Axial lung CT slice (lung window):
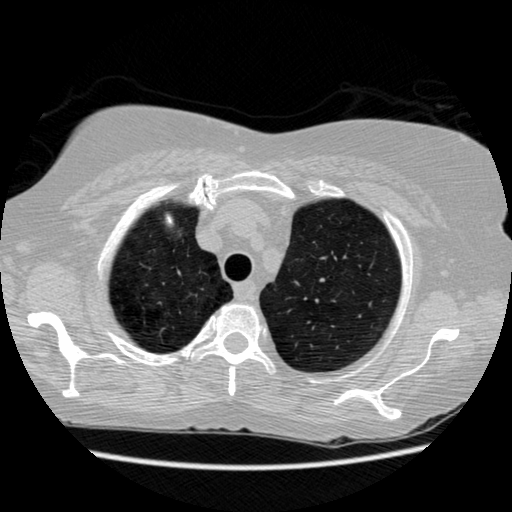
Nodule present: no